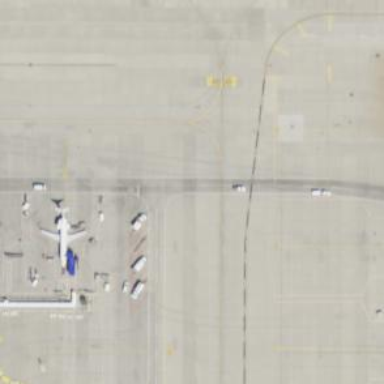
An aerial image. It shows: View of taxiway at the airport.